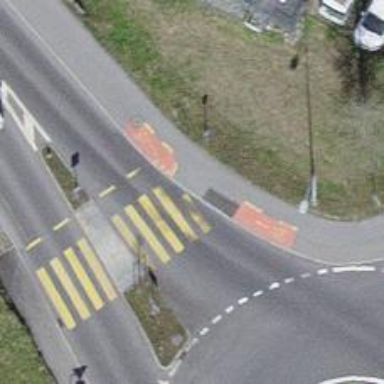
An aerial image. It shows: Kerb barrier.